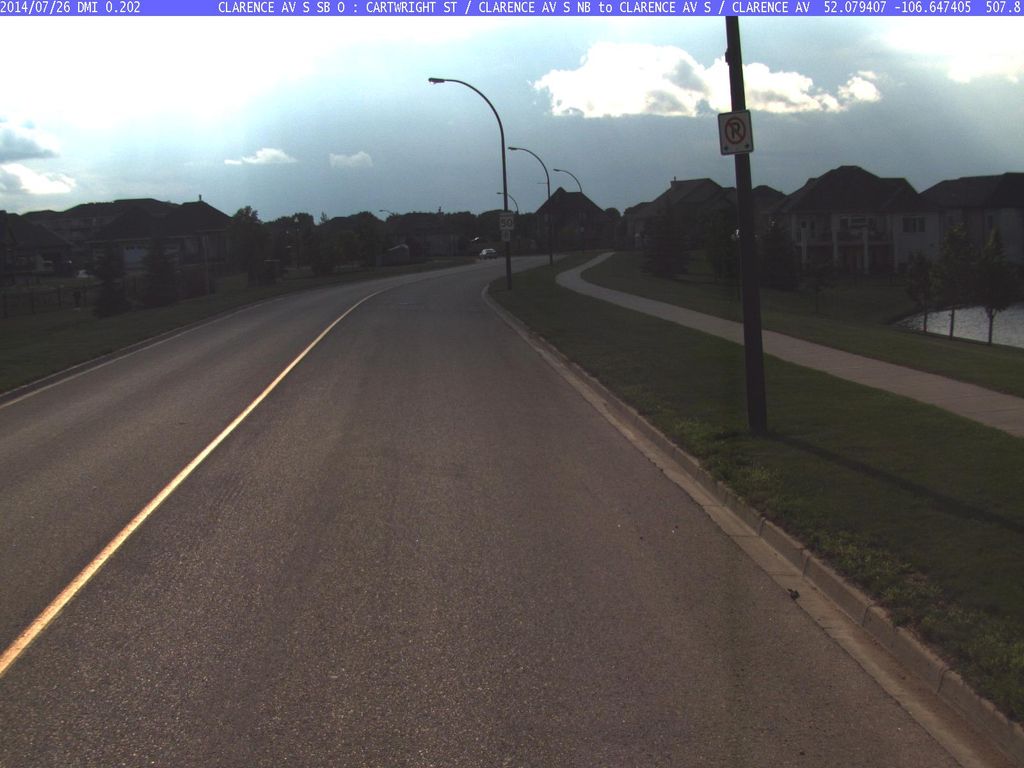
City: saskatoon